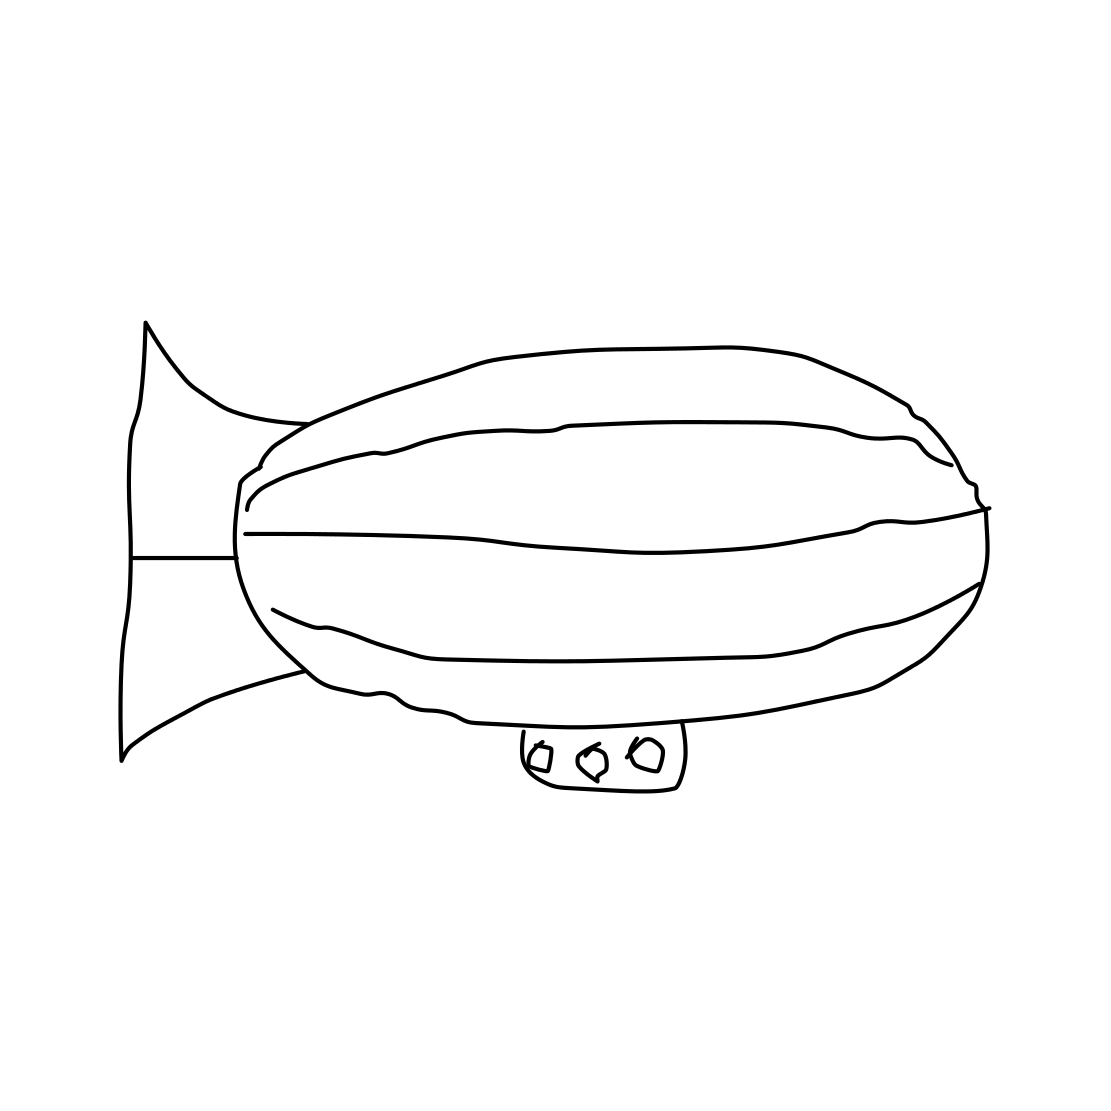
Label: blimp